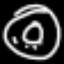
Label: donut